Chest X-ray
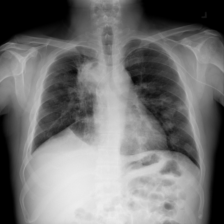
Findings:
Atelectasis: negative
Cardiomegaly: negative
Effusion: negative
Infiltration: negative
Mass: positive
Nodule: positive
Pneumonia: negative
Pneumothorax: negative
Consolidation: negative
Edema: negative
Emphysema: negative
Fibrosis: negative
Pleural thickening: negative
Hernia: negative